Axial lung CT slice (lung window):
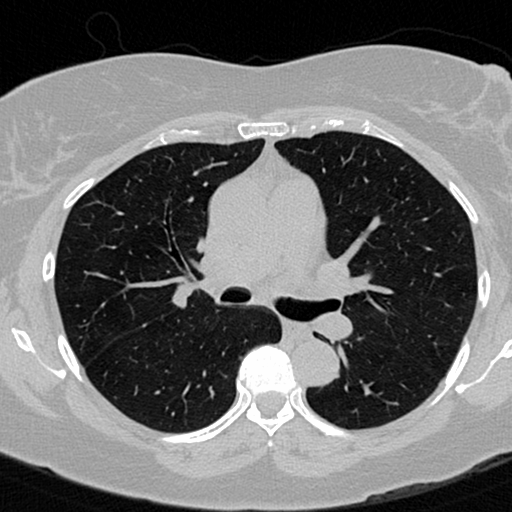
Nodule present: no